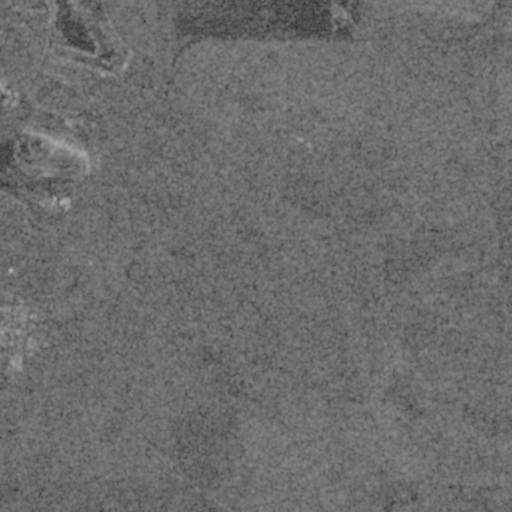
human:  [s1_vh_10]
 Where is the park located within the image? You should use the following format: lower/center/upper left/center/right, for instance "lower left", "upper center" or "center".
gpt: The park is located in the center left of the image.
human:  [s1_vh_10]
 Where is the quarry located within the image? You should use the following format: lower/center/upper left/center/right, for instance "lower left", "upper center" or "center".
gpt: The quarry is located in the upper left of the image.
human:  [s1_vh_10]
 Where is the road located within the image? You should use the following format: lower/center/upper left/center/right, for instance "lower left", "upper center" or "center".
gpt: There is no road in the image.

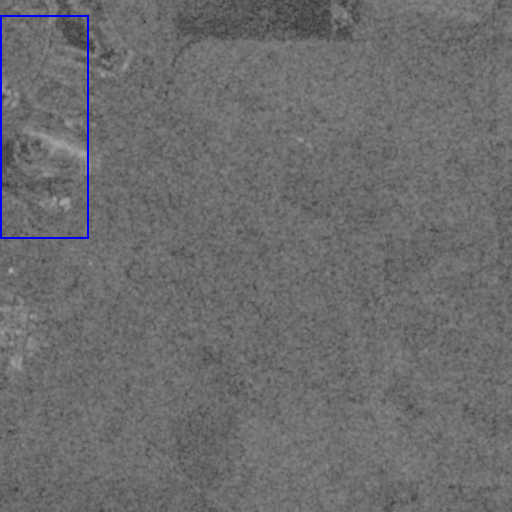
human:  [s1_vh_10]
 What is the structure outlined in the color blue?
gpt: The structure outlined in blue is a quarry.
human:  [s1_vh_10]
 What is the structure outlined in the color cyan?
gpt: There is no cyan outline.